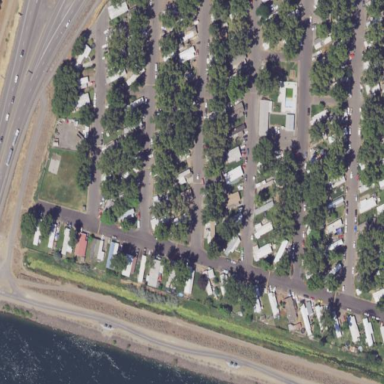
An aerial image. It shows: Residential area designated as trailer park.